Question: I am beginner for crystal report developing in visual studio.
I develop my c#.net project with crystal reports in visual studio 2010 in 32 bit operating system machine,when i open the same project in 64 bit operating system and same visual studio 2010,crystal reports not loading properly .it appears hexa decimal values.

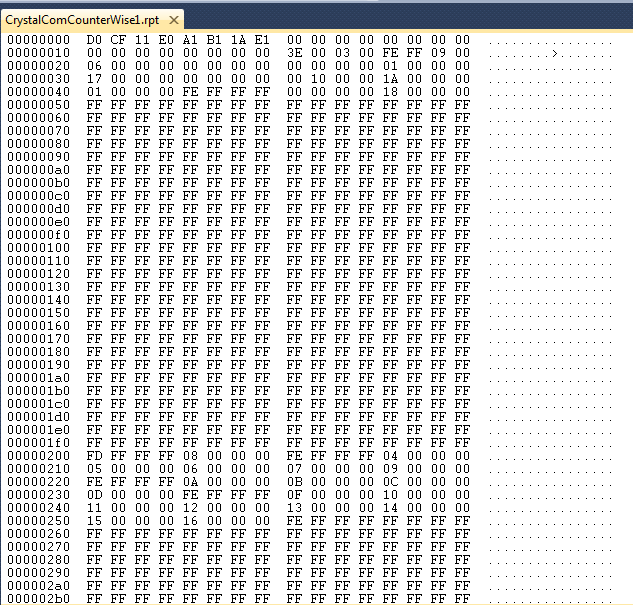
Answer: Try this
<URL>
install and restart visual studio